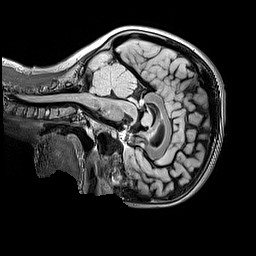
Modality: FLAIR
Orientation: sagittal
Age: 9
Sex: female
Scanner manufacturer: siemens
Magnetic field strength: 3 T
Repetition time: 5 s
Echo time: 0.388 s